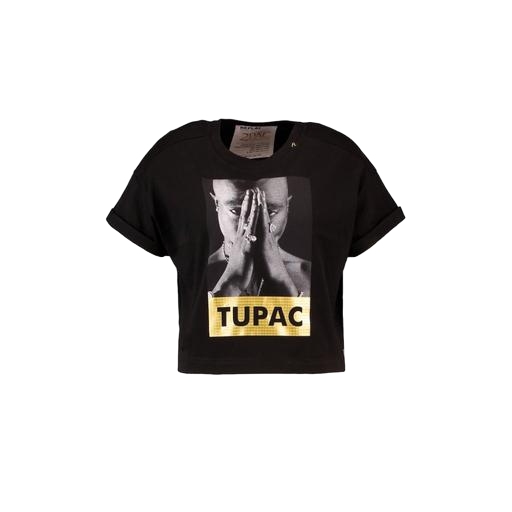
crop tee, black women's crop top, cropped t-shirt, white background